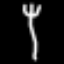
Label: fork